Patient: sex F, age 65
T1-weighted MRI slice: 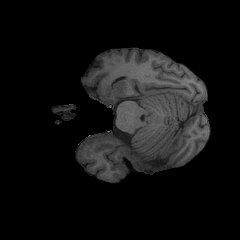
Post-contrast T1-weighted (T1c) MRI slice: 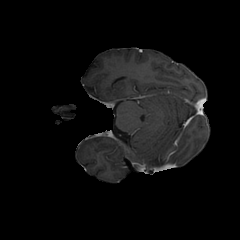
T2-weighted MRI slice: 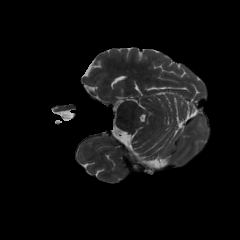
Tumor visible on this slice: no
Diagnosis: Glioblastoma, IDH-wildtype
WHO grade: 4